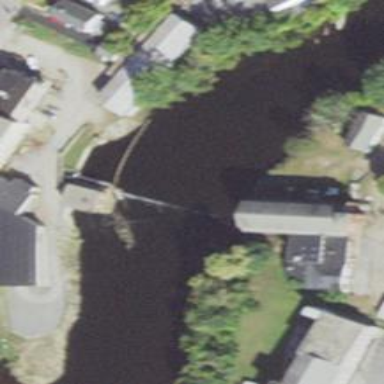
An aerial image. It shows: Weir along the waterway.